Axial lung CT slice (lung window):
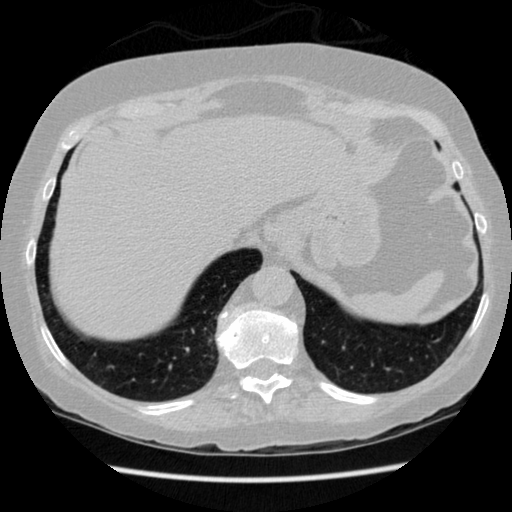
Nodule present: yes
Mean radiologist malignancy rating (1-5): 1